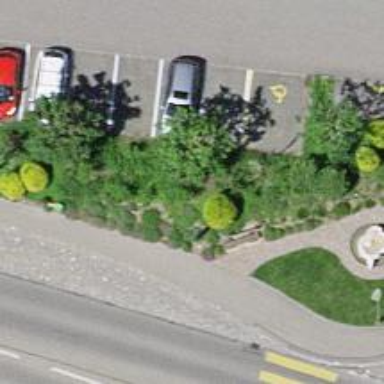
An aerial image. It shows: Bench.